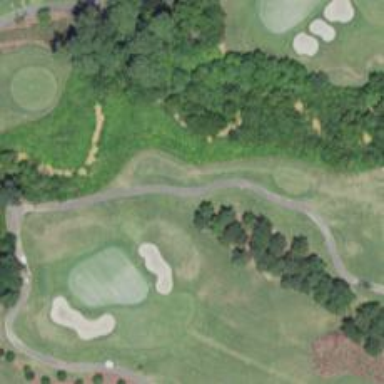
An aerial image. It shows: Path for both roads and golfers.